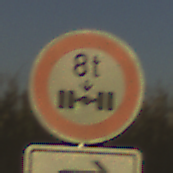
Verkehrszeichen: TatsaechlicheAchslast
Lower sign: RichtungsangabeDurchPfeile5
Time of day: SunriseSunset
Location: Outdoor (RoadRail)
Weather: Clear
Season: NotSpecified
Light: Natural